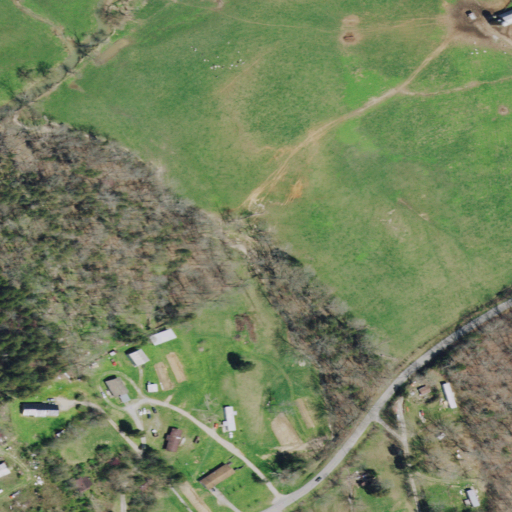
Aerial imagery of valley in Tennessee named Ausmus Hollow containing pasture, deciduous forest, open development, low intensity development, mixed forest, grassland, evergreen forest, and medium intensity development